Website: crate-barrel
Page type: account-selection
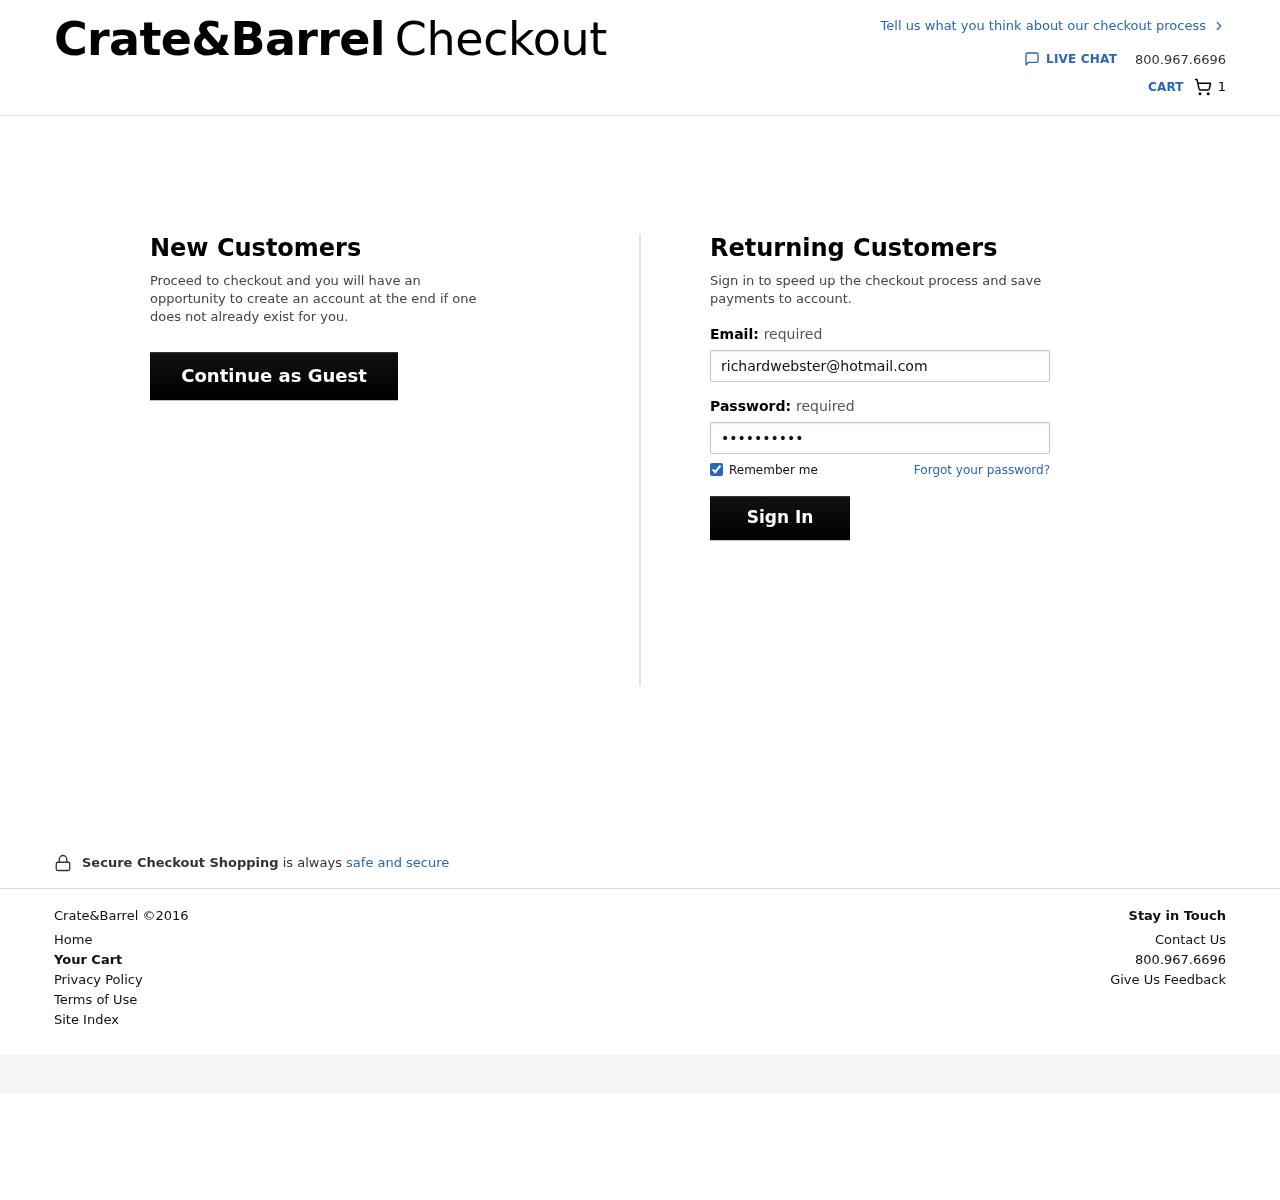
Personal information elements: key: PII_EMAIL
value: richardwebster@hotmail.com
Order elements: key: ORDER_NUM_ITEMS
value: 1